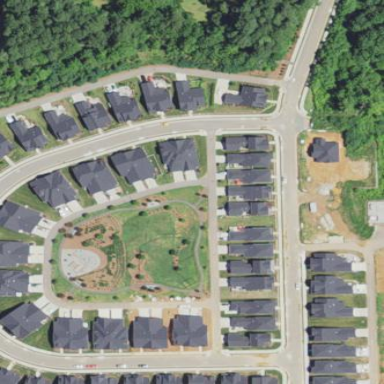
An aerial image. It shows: Residential area within neighborhood.